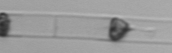
Label: Dactyliosolen_blavyanus